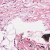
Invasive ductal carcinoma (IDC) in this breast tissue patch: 0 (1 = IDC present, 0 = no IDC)